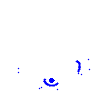
Particle: electron